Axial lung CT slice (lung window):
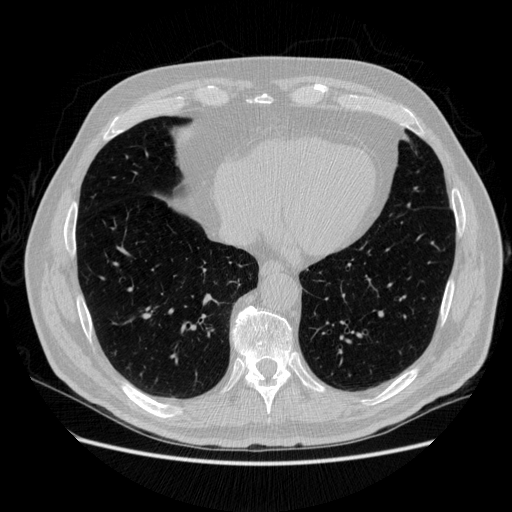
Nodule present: no